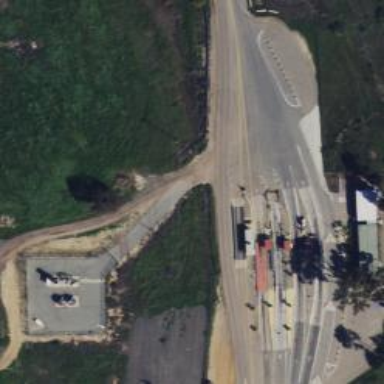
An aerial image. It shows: Weighbridge facility.